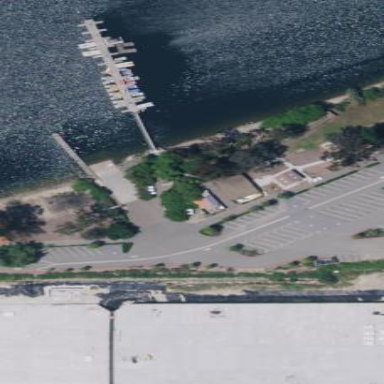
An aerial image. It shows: Marina area for leisure land.